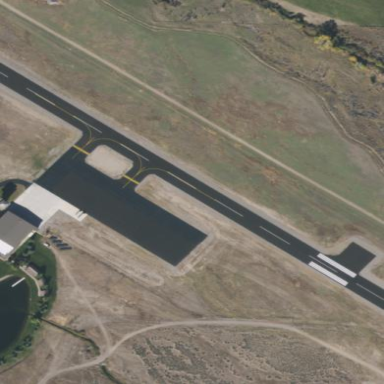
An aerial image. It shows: Apron at the airport.